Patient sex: F
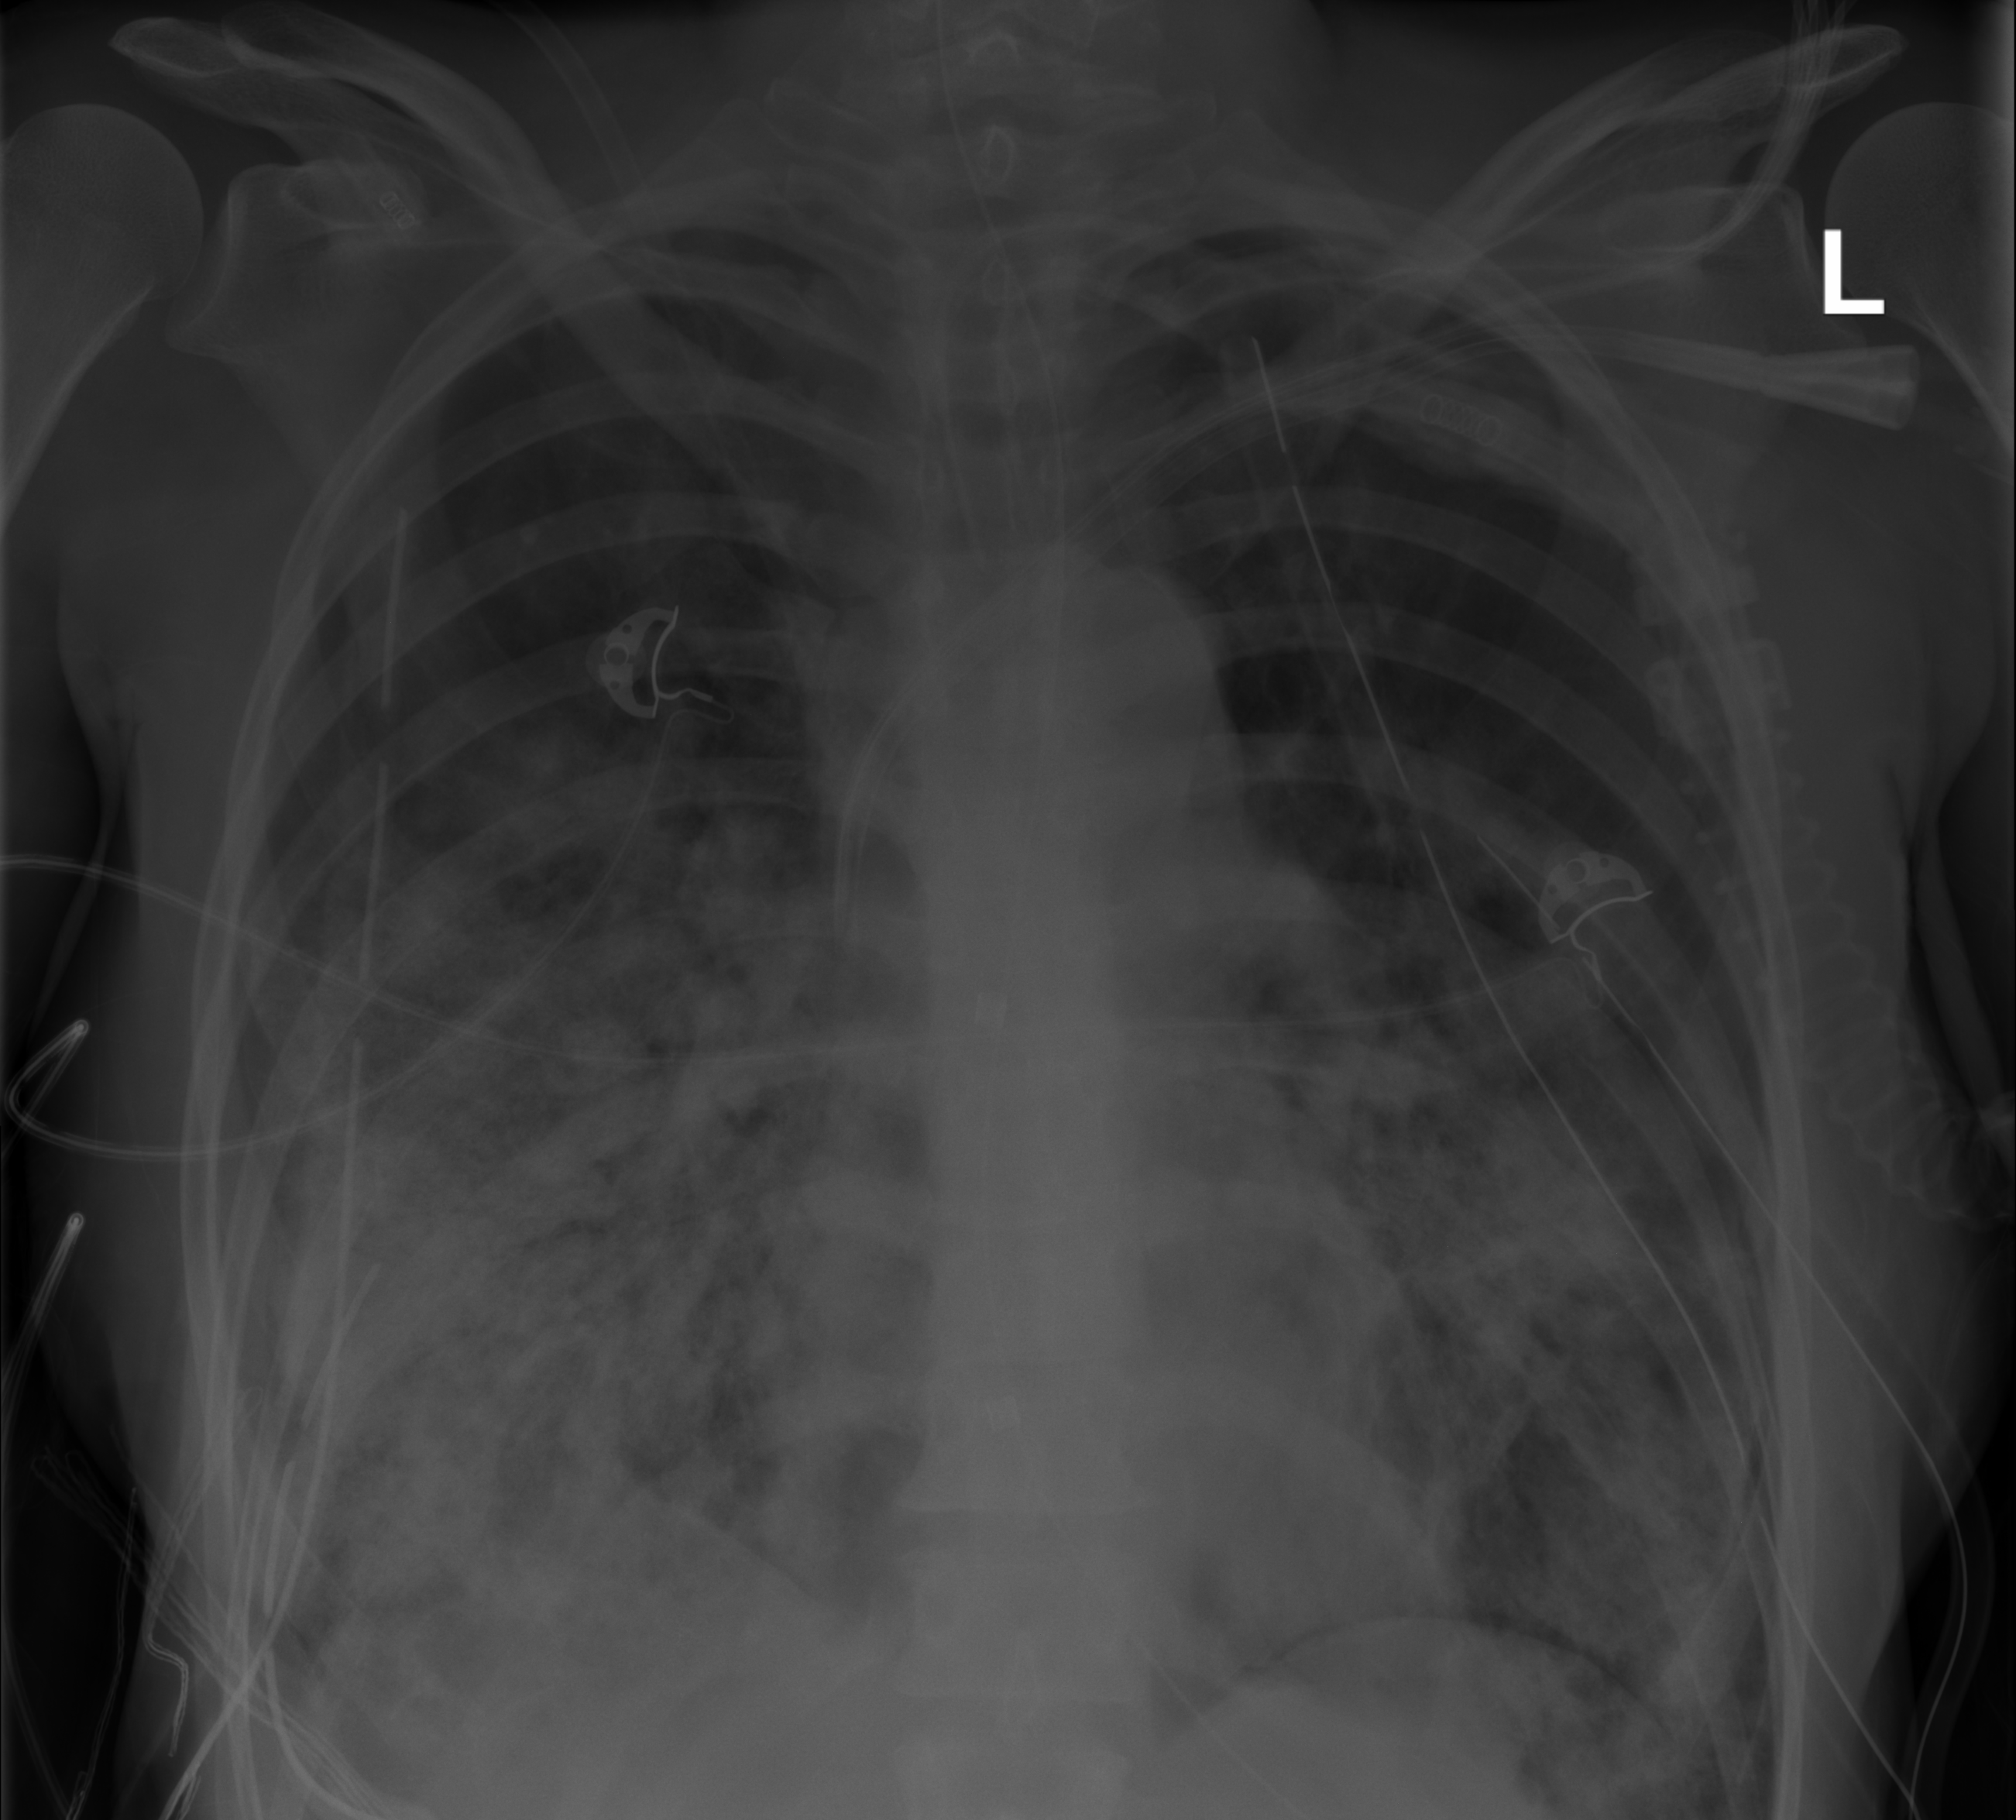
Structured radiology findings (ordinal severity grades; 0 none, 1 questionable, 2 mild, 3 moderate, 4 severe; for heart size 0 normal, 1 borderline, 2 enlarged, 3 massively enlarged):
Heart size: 0
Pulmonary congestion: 0
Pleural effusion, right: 0
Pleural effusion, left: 0
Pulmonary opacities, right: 3
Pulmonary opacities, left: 3
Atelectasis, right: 3
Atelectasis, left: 3